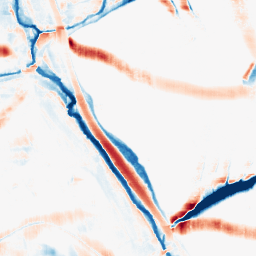
Category: morphological
Decomposition family: morphological_rect
Decomposition parameters: operation: average
width: 20
height: 20
Upsampling method: cubic_mitchell
Upsampling parameters: scale: 8
Upsampling scale: 8